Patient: sex F, age 53
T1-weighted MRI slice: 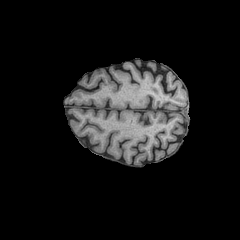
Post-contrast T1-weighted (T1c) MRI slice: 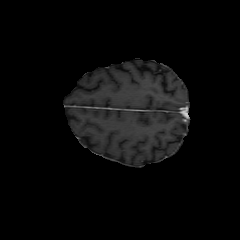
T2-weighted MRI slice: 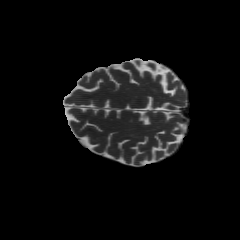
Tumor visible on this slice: no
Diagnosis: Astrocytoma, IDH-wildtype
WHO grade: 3